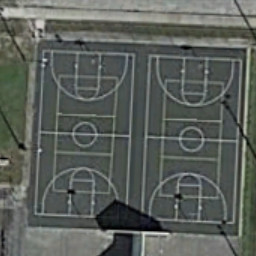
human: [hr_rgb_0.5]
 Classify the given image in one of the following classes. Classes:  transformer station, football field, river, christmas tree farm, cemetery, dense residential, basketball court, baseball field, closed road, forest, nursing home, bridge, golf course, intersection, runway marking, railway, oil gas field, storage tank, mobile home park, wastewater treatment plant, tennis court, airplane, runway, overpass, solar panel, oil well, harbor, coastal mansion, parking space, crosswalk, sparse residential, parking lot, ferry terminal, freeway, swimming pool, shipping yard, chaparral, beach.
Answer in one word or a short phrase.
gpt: basketball court